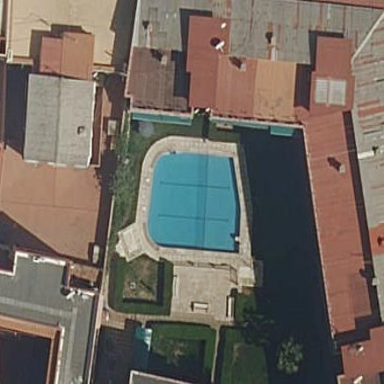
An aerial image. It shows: Swimming pool located in leisure land.